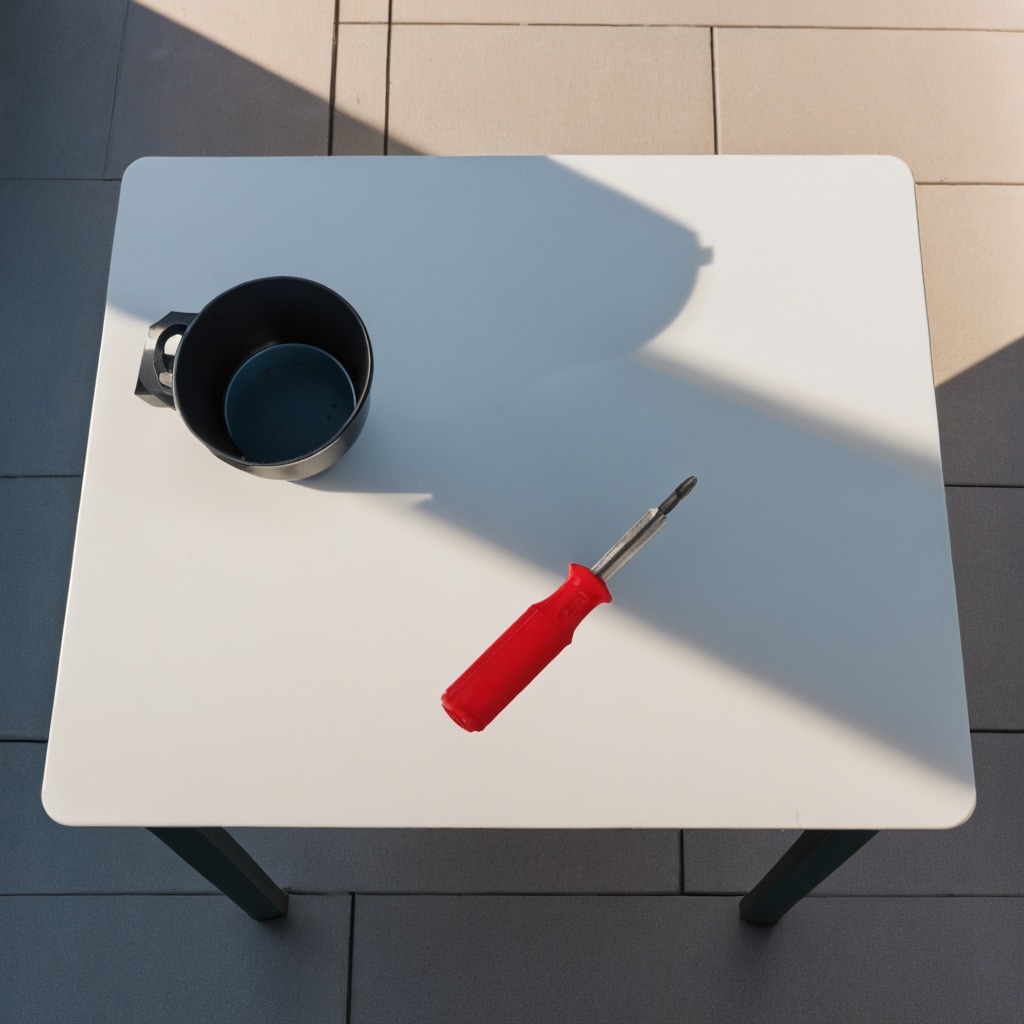
A screwdriver is lying on the table.